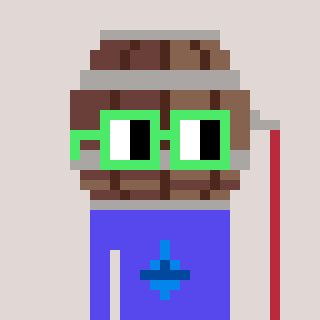
a pixel art character with square light green glasses, a wine barrel-shaped head and a computerblue-colored body on a warm background